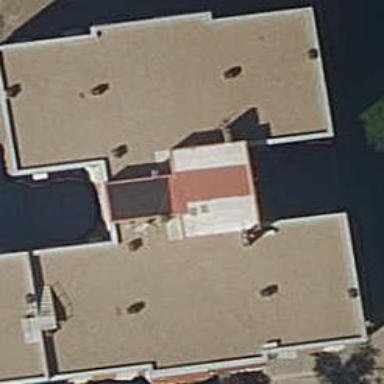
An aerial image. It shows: Image showing building with apartments.